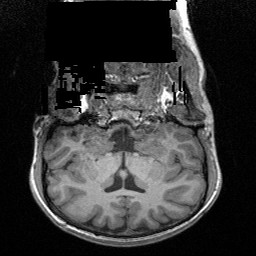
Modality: T1w
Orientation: sagittal